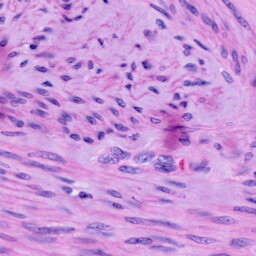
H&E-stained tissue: Cervix